Question: I am using : Visual studio 2010 Professional Edition and developing Excel addin 2007
Where could i find the options I have there?
Or could you tell me which edition of vs has the button?
Print screen
Thank you!
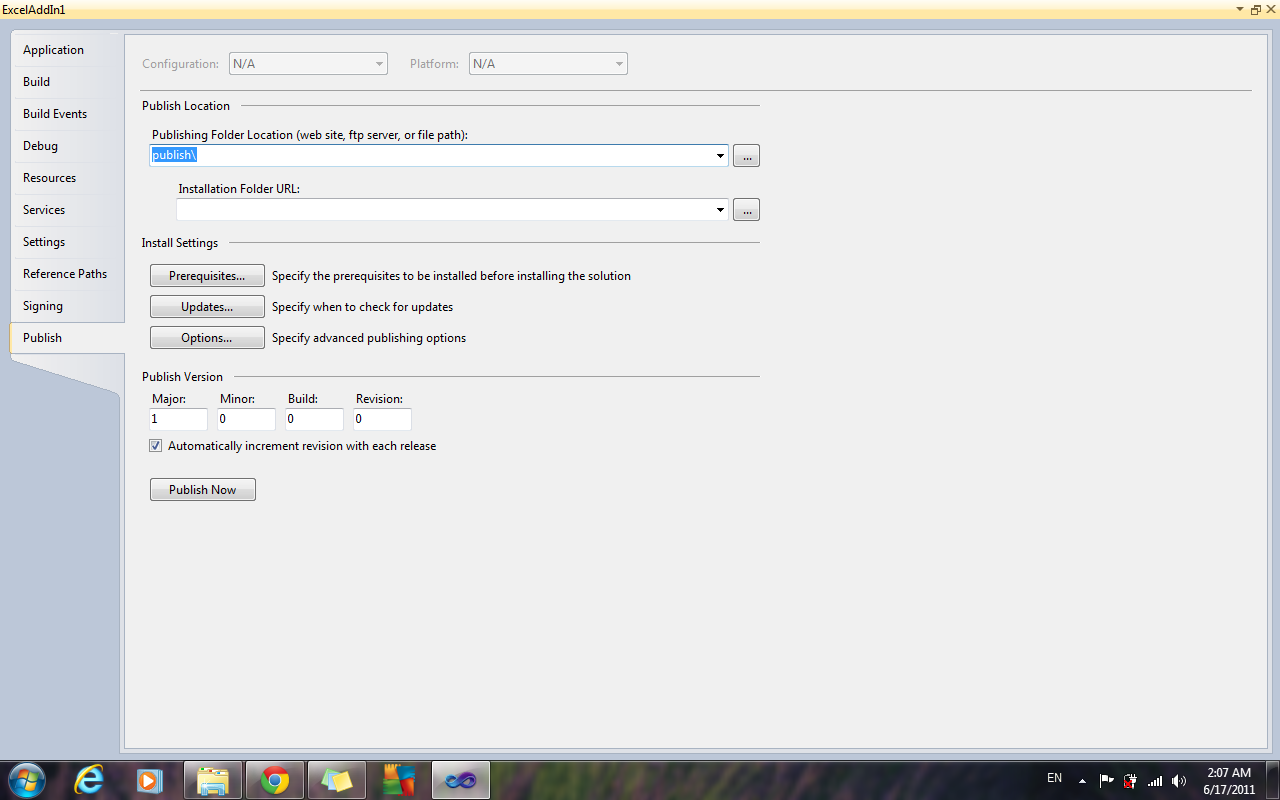
Answer: Found the explanation from the <URL> it says :
When you are trying to deploy Office addin :
'Data FilesFiles with .xml, .mdb, and .mdf extensions are automatically copied to the application data directory. You cannot configure these data files by using the Application Files dialog box. To locate the data directory, use the DataDirectory property. For more information, see Accessing Local and Remote Data in ClickOnce Applications.'